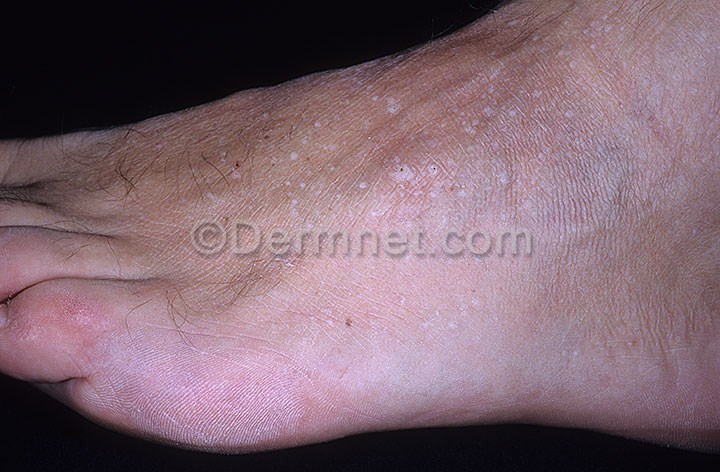
Disease: Seborrheic Keratoses and other Benign Tumors